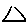
Label: triangle